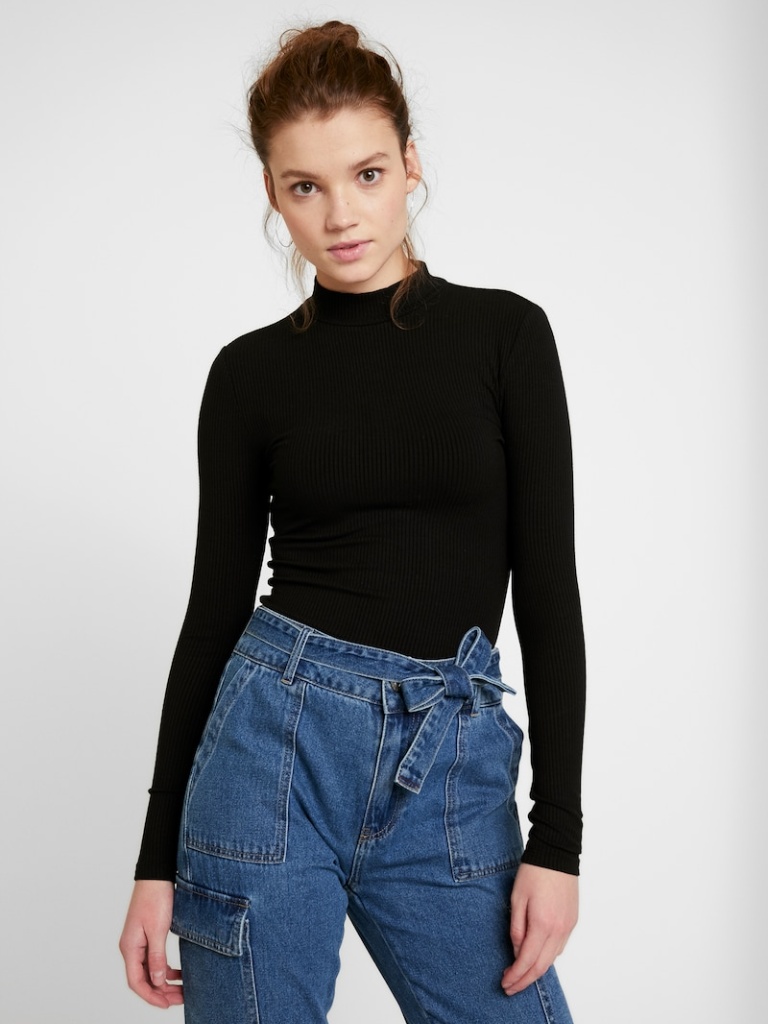
knit tight a long-sleeved with the sleeves down hip length Fully Tucked in turtleneck sweater